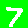
Digit: 7